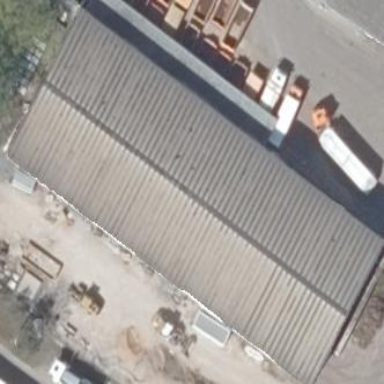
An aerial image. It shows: Industrial building.